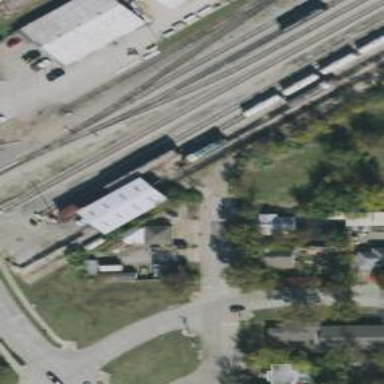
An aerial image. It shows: View of railway yard.